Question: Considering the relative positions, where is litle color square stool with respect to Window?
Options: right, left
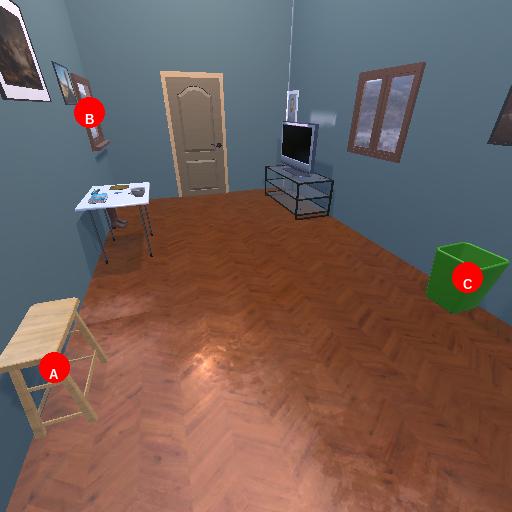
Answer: right